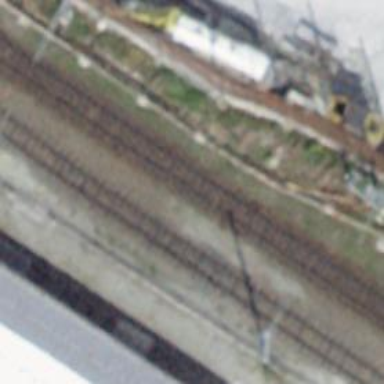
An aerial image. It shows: Narrow-gauge railway with single track. The railway is electrified with contact line.